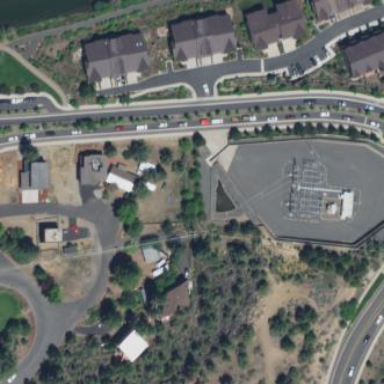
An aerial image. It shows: Power substation.